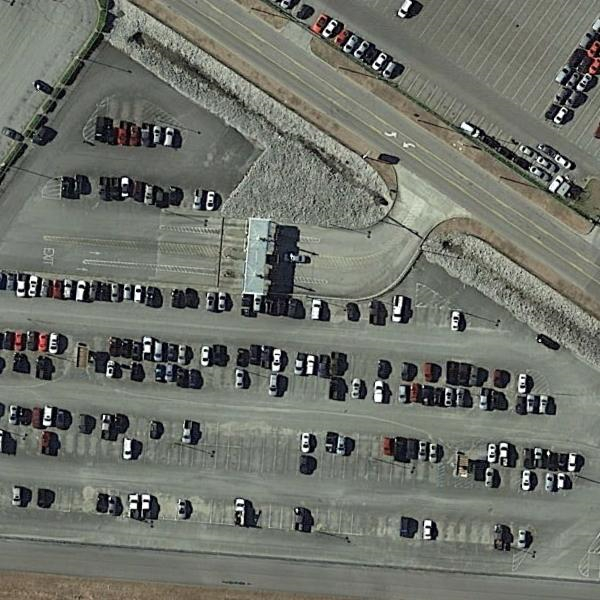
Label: Parking